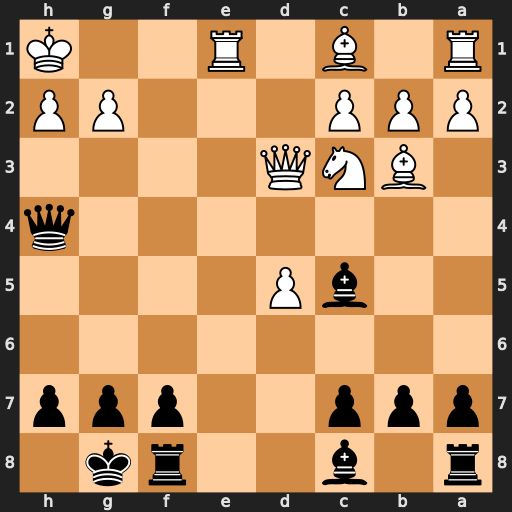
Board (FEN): r1b2rk1/ppp2ppp/8/2bP4/7q/1BNQ4/PPP3PP/R1B1R2K
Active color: b
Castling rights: -
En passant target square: -
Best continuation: Qxe1+ Qf1 Qxf1#